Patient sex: M
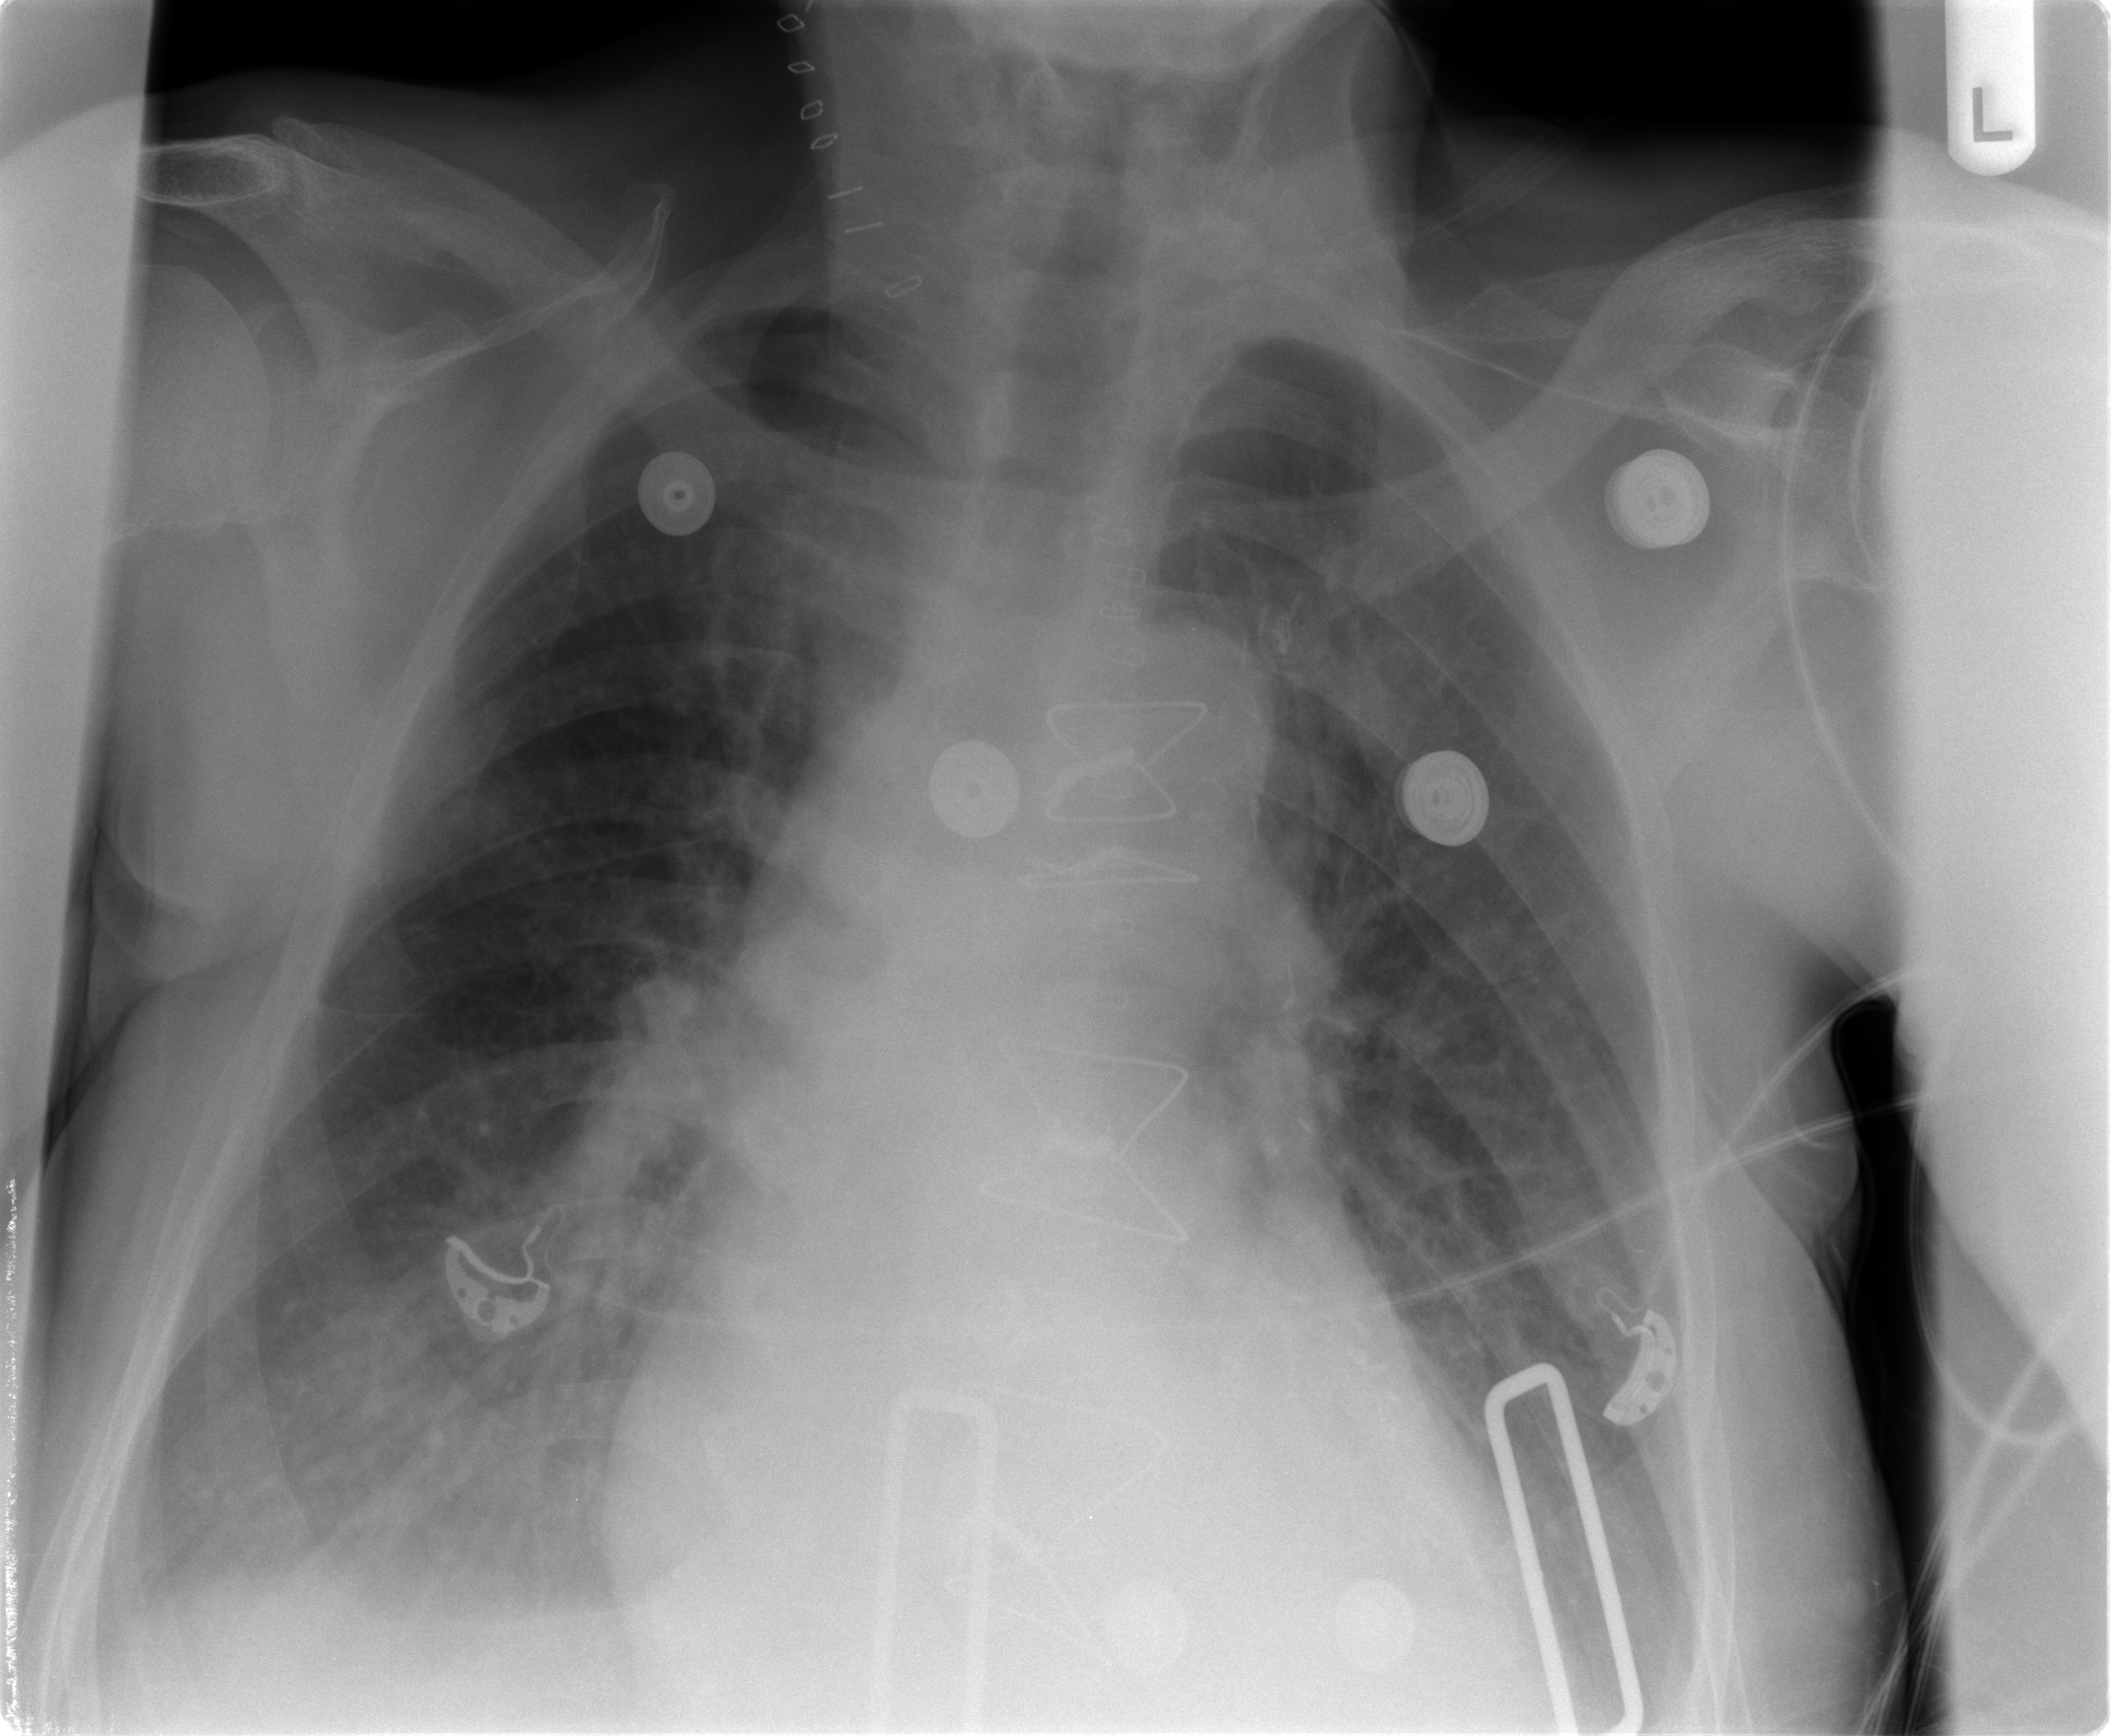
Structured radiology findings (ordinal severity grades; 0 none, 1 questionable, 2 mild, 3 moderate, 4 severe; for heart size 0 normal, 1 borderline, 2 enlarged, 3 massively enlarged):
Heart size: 2
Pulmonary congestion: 2
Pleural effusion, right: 2
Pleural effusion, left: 2
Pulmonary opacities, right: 0
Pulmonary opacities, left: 0
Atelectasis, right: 2
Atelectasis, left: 2